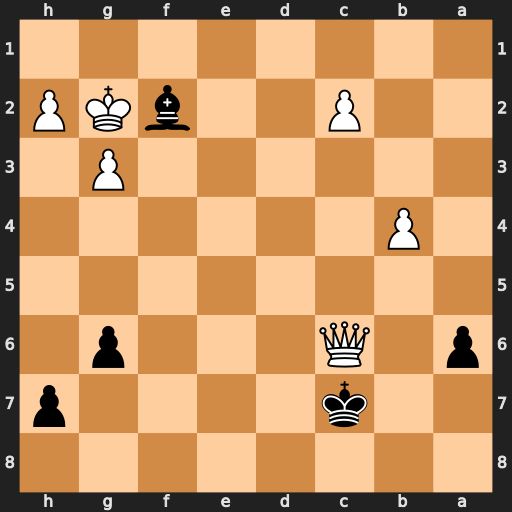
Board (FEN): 8/2k4p/p1Q3p1/8/1P6/6P1/2P2bKP/8
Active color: b
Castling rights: -
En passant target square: -
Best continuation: Kxc6 Kxf2 Kb5